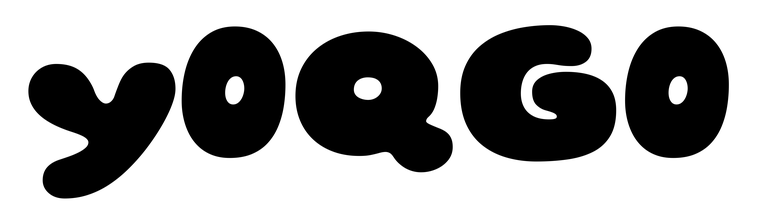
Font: Gluten_Black